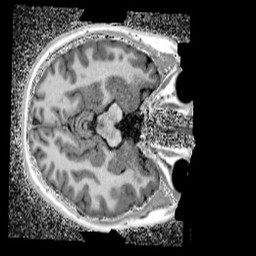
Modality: UNIT1_denoised
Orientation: axial
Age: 12
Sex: female
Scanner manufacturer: siemens
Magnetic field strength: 3 T
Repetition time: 4 s
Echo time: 0.00299 s